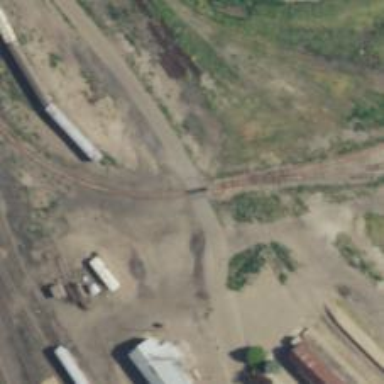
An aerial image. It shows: Preserved railway.